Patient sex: M
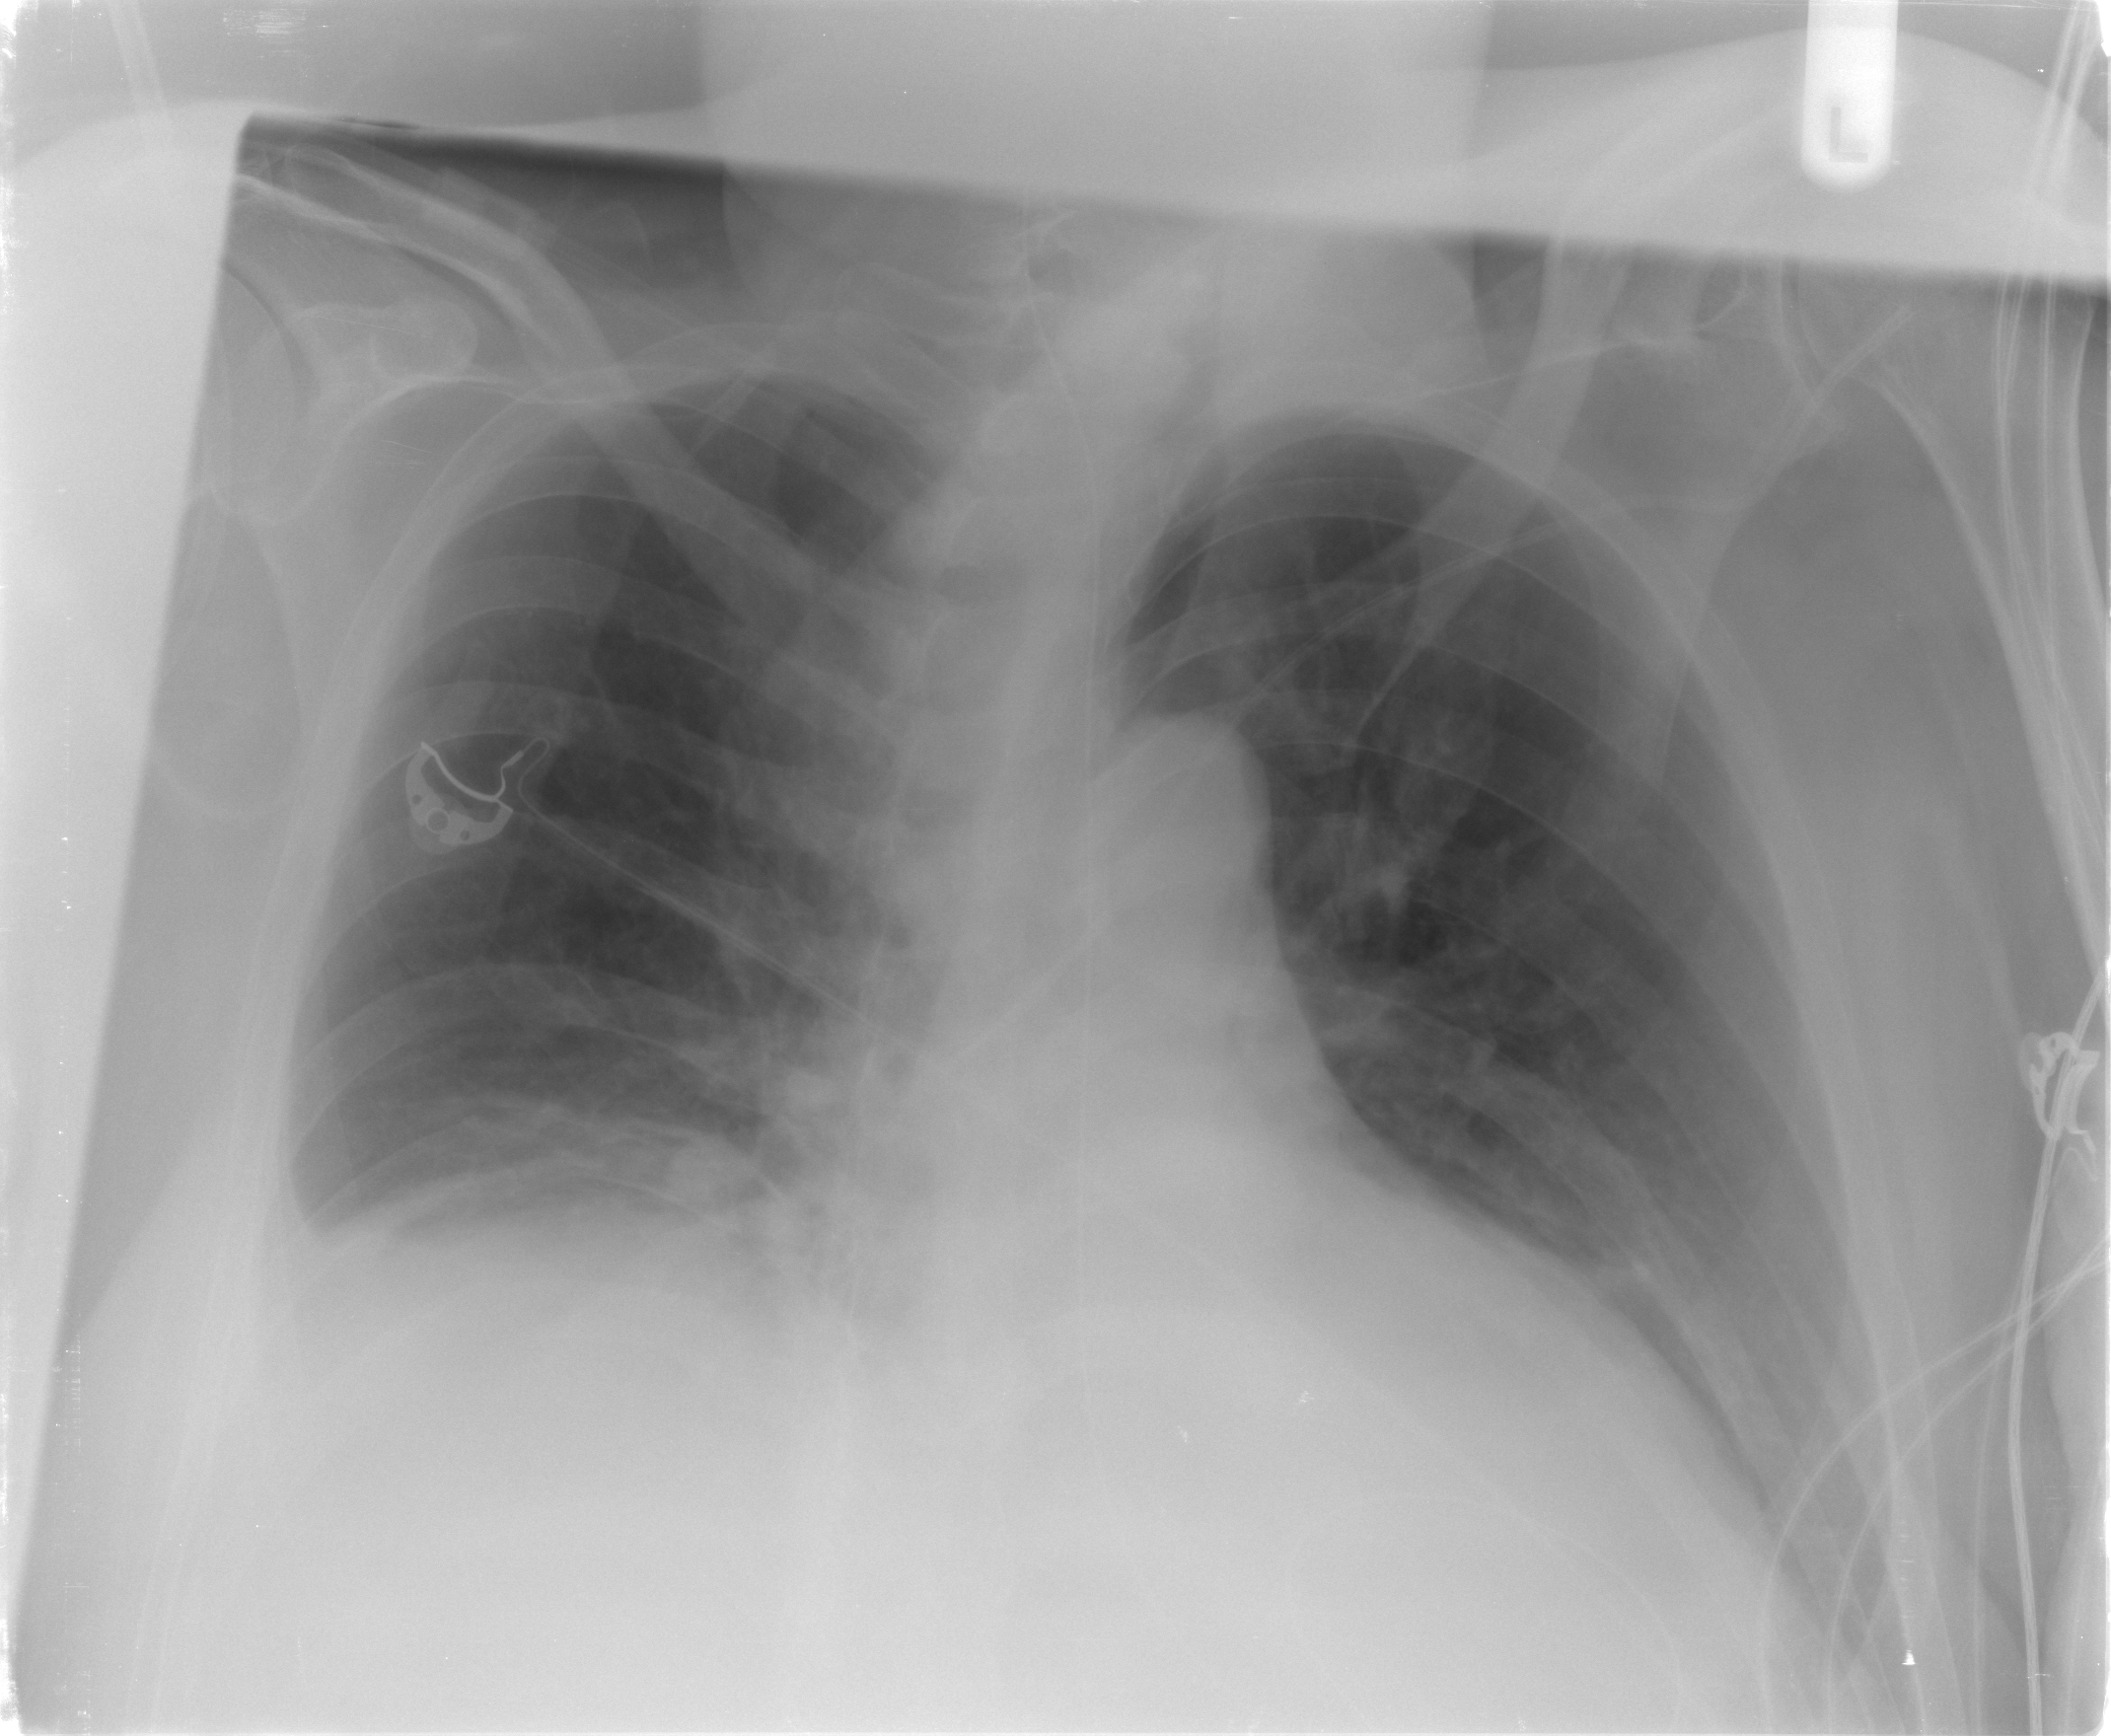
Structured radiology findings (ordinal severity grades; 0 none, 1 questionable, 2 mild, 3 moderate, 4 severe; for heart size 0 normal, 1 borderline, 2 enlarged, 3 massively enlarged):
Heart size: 1
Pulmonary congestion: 0
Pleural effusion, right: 0
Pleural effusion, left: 0
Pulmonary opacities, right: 0
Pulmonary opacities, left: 0
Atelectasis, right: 1
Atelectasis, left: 2